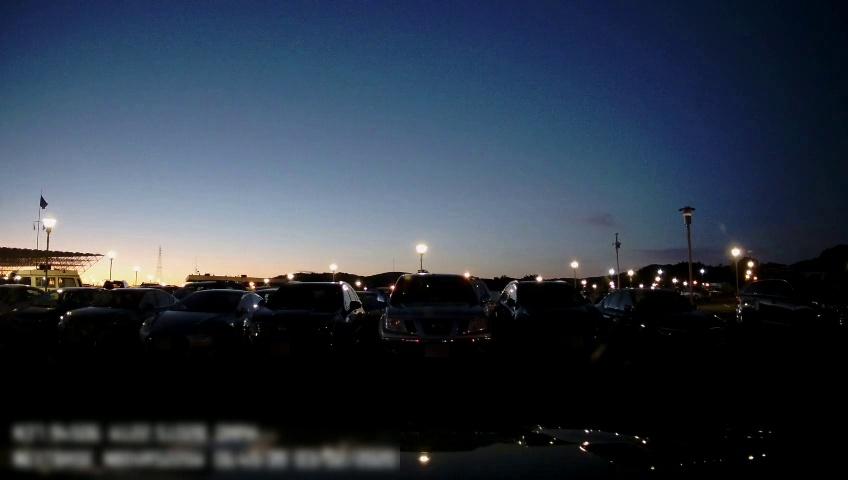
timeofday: Night
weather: Other
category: Drivable Space
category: Vehicles | SUV
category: Vehicles | Car
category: Vehicles | SUV
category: Vehicles | Truck
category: Vehicles | SUV
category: Vehicles | Car
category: Vehicles | Car
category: Vehicles | Car
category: Vehicles | Car
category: Vehicles | Other LV
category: Vehicles | SUV